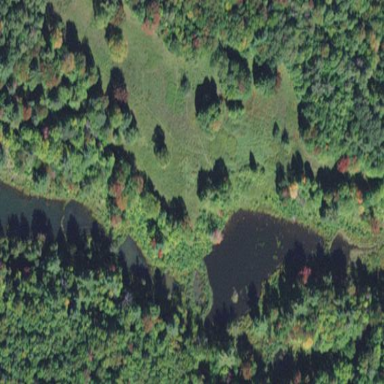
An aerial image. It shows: Serene pond surrounded by nature.